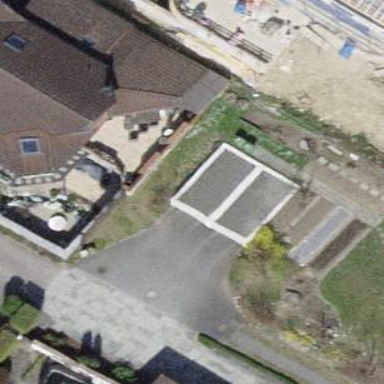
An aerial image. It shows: Garage.